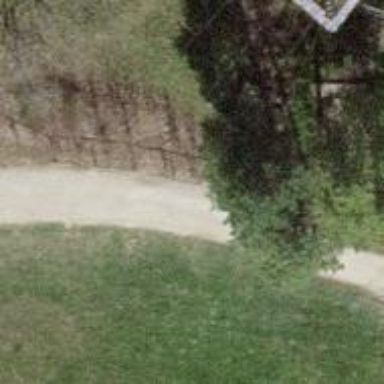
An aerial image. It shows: Footway.